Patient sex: M
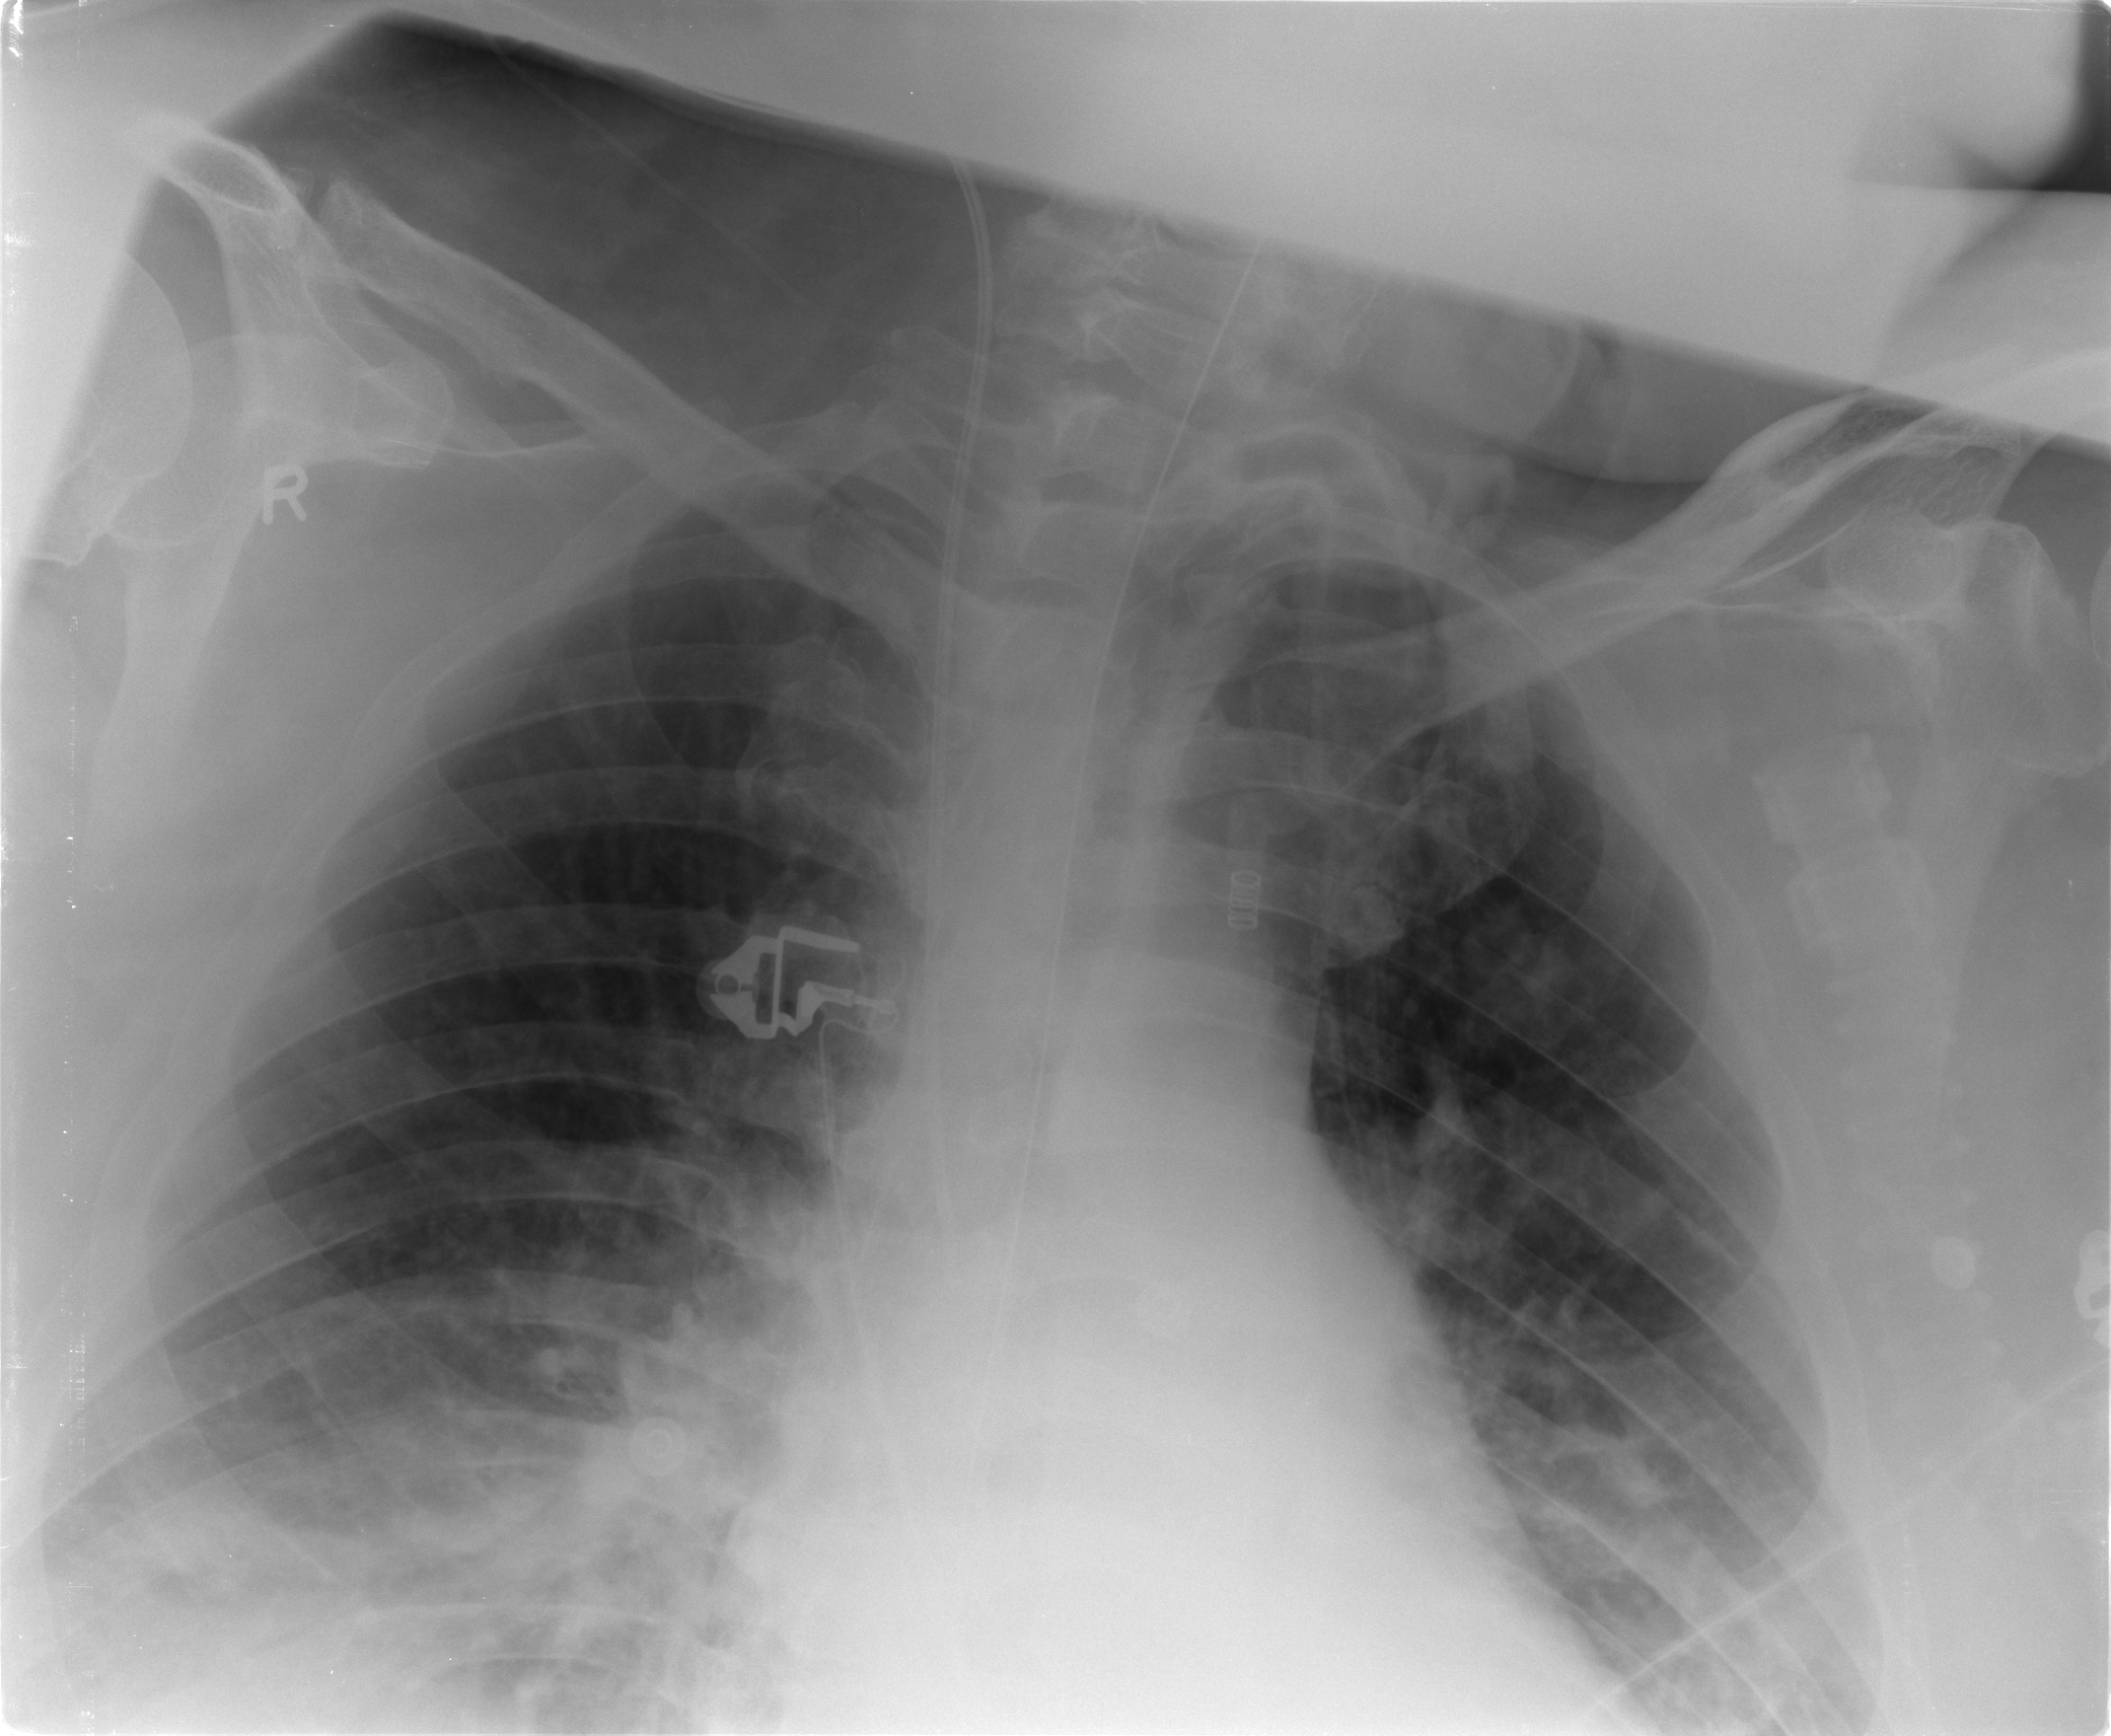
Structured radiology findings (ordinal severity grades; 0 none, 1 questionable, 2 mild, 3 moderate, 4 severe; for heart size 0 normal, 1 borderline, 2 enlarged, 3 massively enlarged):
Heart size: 2
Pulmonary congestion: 2
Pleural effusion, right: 1
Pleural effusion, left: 0
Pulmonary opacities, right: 2
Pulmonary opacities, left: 0
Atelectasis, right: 2
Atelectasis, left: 2